Here is the time-frequency (STFT) view of a rotor kit's vibration measurement. Classify the rotor condition as one of: normal, misalignment, unbalance, looseness.
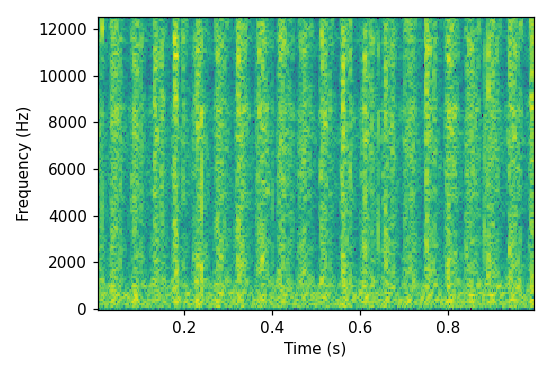
Answer: looseness